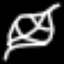
Label: leaf